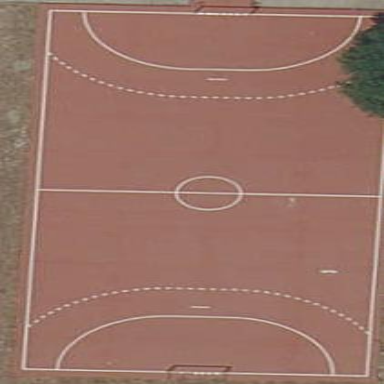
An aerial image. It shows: Multi-sport pitch for leisure activities.